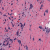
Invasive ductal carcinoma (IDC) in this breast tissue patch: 1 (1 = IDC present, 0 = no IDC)